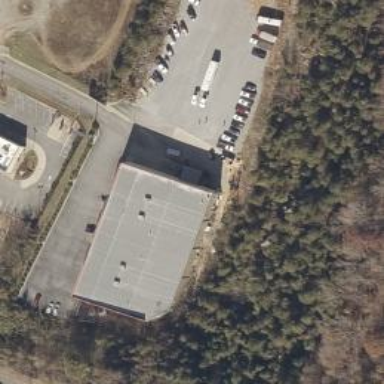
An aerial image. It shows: Retail building that houses motorcycle shop.